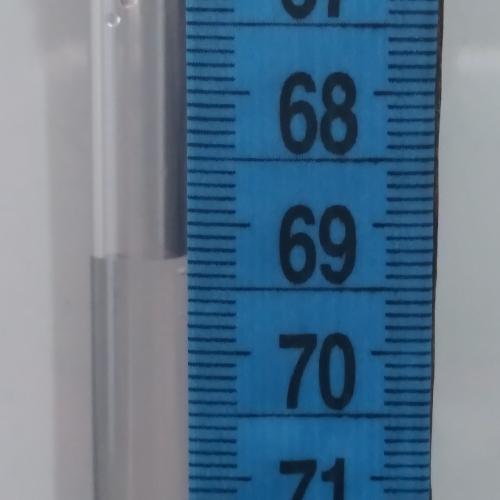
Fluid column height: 69.3 cm